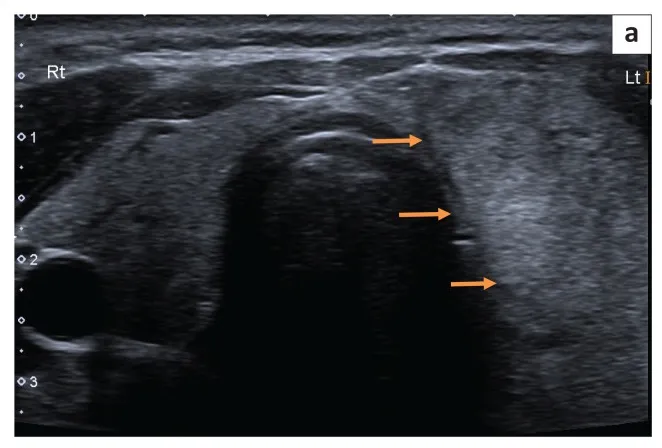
(a) Transverse view ultrasound image of the thyroid gland shows a well-defined, isoechoic, oval nodule with a thin peripheral halo (orange arrows) in the left lobe.
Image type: radiology (ultrasound)